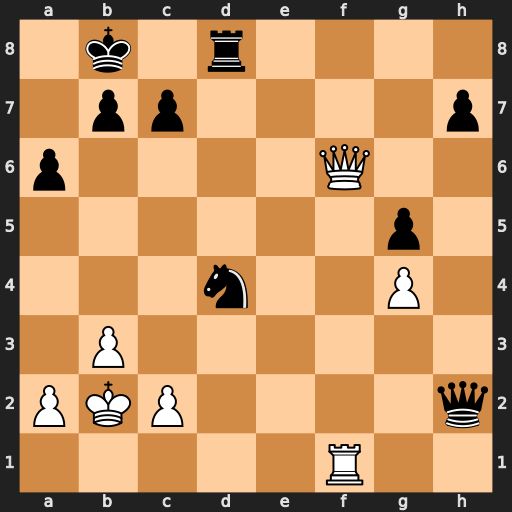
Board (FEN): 1k1r4/1pp4p/p4Q2/6p1/3n2P1/1P6/PKP4q/5R2
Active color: w
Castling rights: -
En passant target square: -
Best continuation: Qxd8+ Ka7 Qxd4+